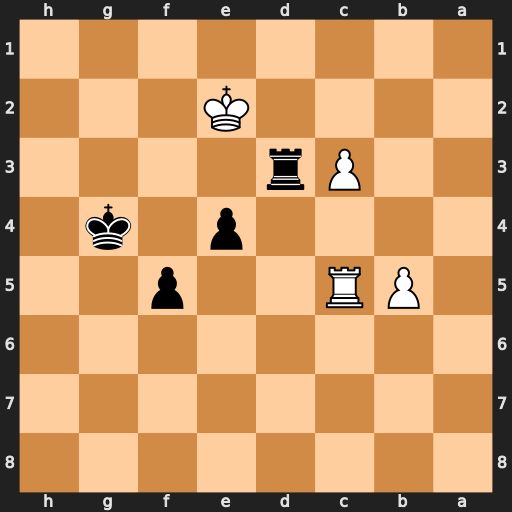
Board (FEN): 8/8/8/1PR2p2/4p1k1/2Pr4/4K3/8
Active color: b
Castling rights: -
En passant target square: -
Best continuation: f4 b6 f3+